Question: I'm trying to display 4 plots in the same device window in R. I'm using Linux. However my output is far from pleasant to view.

As you can see the legend box is quite huge compared the size of the plot. I'm trying to decrease the size of the box; however I'm not able to do it. I've tried positioning the legend, 'box.lwd', 'cex', none of those gave me what I wanted.
Can anyone give me some pointers on how to decrease the size of the box of the legend?
Here is my R code:
'''
require survival
survspec <- survfit(Surv(data1$YearEvent, data1$status) ~ data1$Vac, data1)
par(mfrow=c(2,2))
plot(survspec, mark.time=FALSE, xlab="Time (in years)", ylim=c(0.7, 1),
ylab="S(t)", col=c("royalblue", "violetred", "seagreen"))
legend(x="left",legend=c("Yes", "No", "NA"), lty=c(1, 1, 1),
col=c("royalblue", "violetred", "seagreen"))
'''
The variable YearEvent corresponds to the x axis while the variable status is 0 or 1 and Vac can take three values. It's a Kaplan Meier plot, mainly used in survival analysis
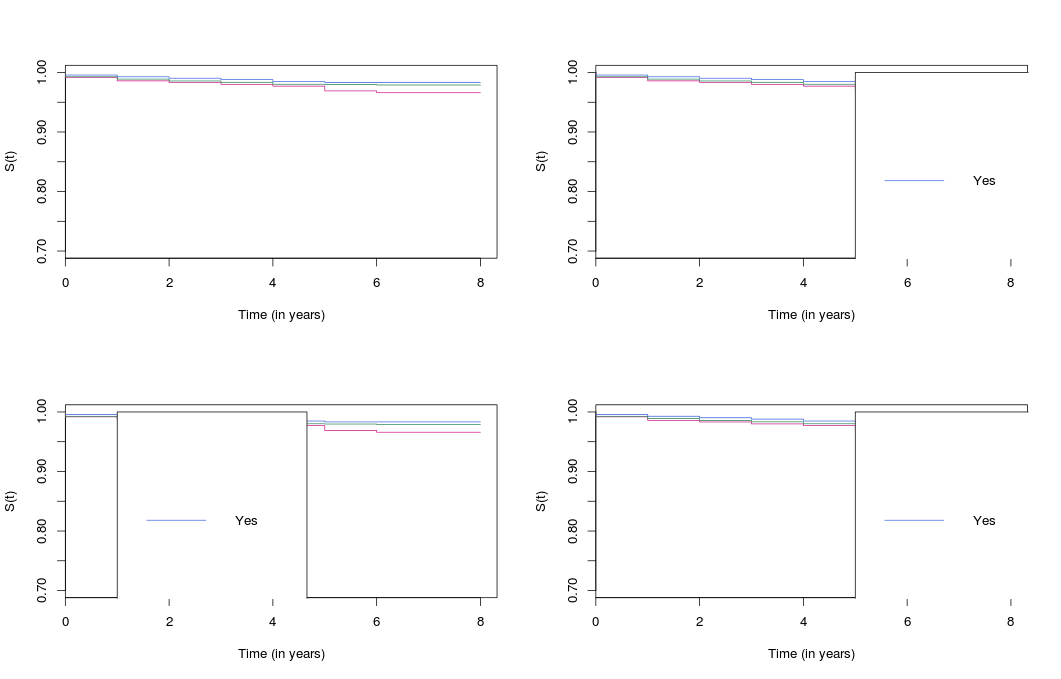
Answer: All you need to do is use the 'cex' set of parameters in your 'legend' command. That will reduce the font size and I believe the symbol size (although you aren't displaying any symbols in this particular case), and thus the entire size of the legend box.
See '?par' for details.